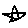
Label: star